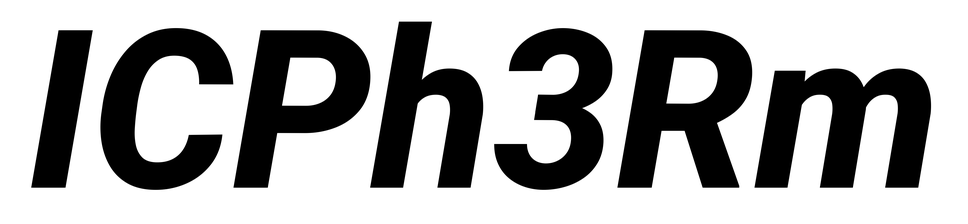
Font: Roboto-Italic_ExtraBold_Italic